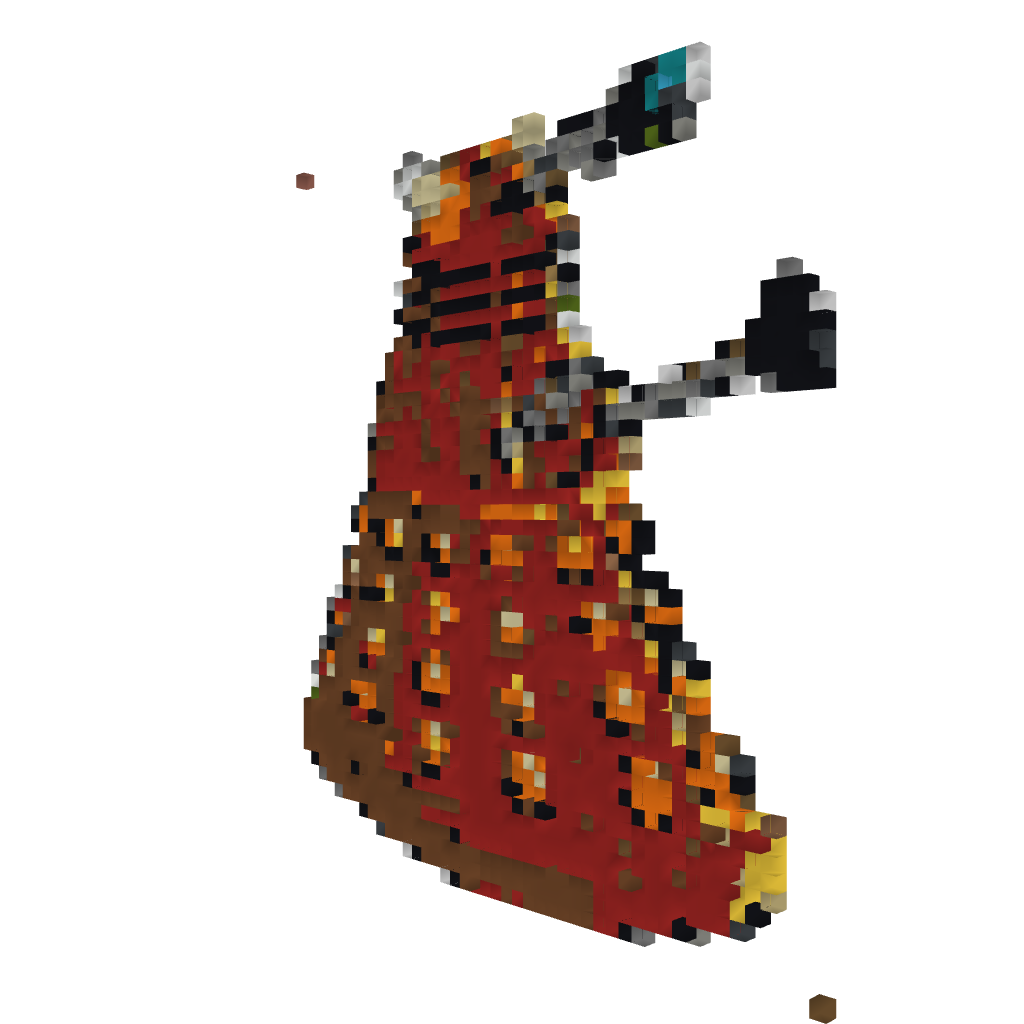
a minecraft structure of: Dalek Pixel Art